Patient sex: M
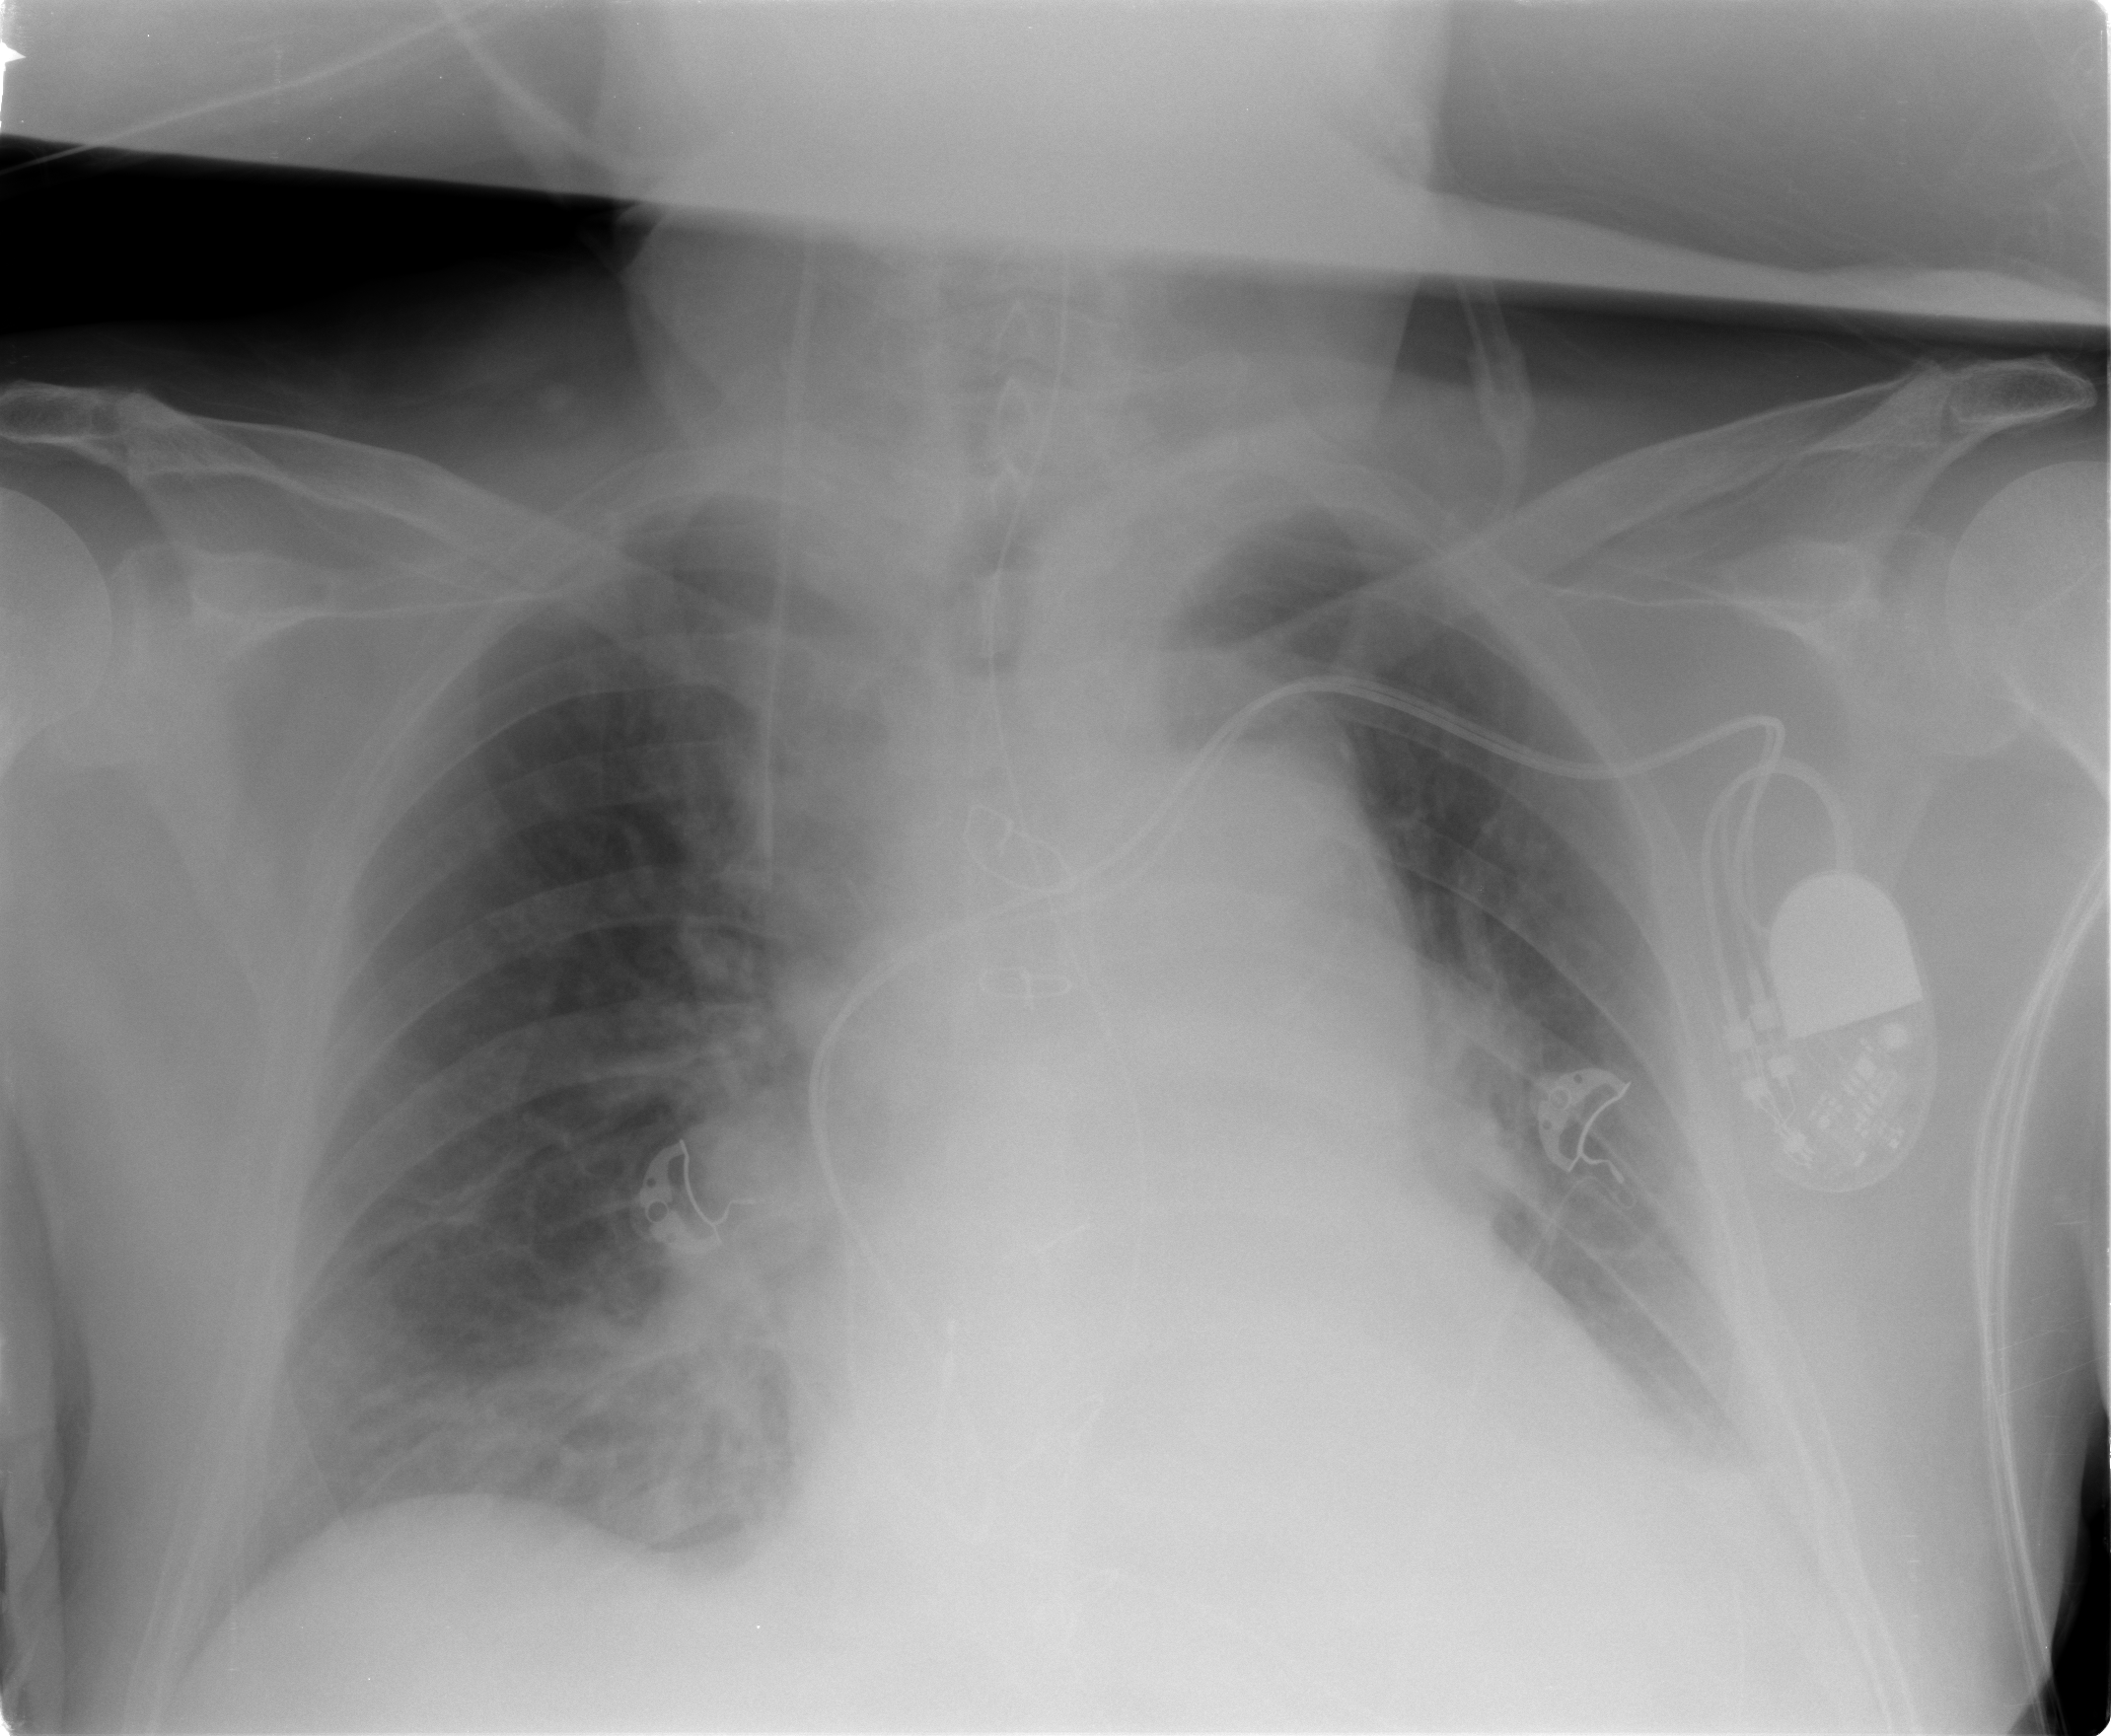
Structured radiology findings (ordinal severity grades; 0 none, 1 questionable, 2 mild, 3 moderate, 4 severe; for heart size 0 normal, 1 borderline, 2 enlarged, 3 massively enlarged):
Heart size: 2
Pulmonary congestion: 2
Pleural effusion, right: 0
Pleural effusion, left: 2
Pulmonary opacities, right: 2
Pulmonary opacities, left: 0
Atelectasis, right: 2
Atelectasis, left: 2